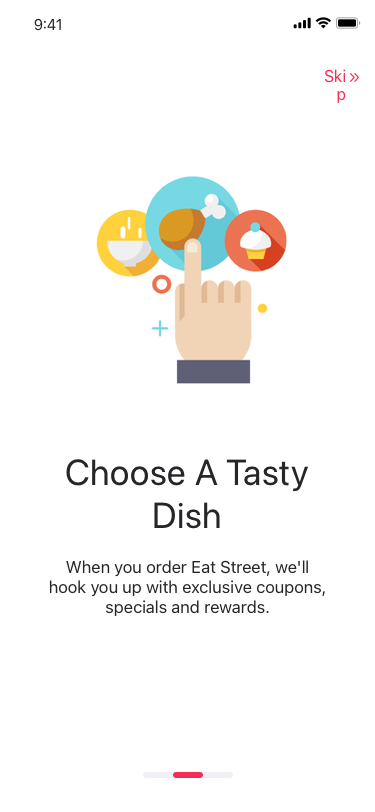
Text in this UI design:
Choose A Tasty Dish
When you order Eat Street, we'll hook you up with exclusive coupons, specials and rewards.
Skip